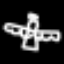
Label: angel